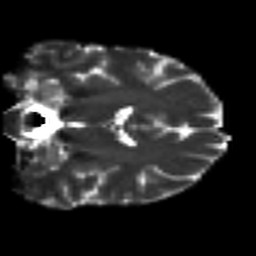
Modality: T2w
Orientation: coronal
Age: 42
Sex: female
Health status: ill
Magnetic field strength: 3 T
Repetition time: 9 s
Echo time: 0.093 s